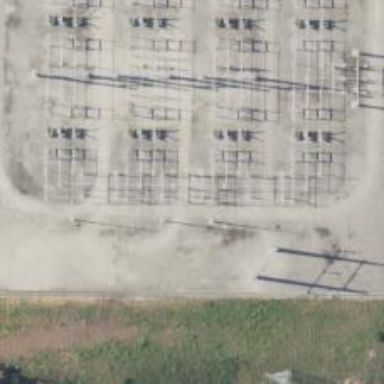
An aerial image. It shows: Switch used for power control.